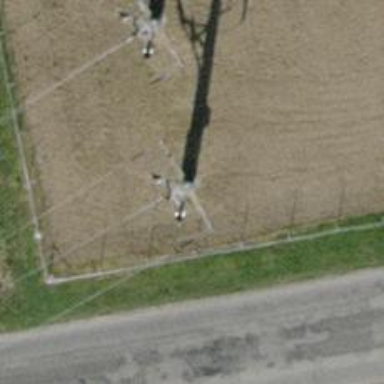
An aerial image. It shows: Three power lines with cables.